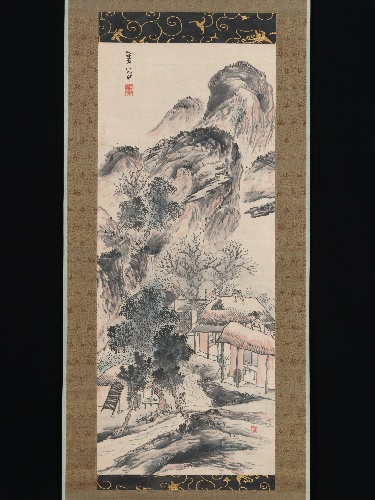
Title: 春景山水図  (Shunkei sansui zu)|Spring Cleaning
Artist: Yokoi Kinkoku
Artist bio: Japanese, 1761–1832
Date: late 18th–early 19th century
Object type: Hanging scroll
Classification: Paintings
Medium: Hanging scroll; ink and color on paper
Culture: Japan
Period: Edo period (1615–1868)
Dimensions: Image: 42 3/4 × 17 5/8 in. (108.6 × 44.8 cm)
Overall with mounting: 72 5/8 × 24 7/16 in. (184.5 × 62 cm)
Overall with knobs: 72 5/8 × 26 7/8 in. (184.5 × 68.3 cm)
Department: Asian Art
Credit line: Mary Griggs Burke Collection, Gift of the Mary and Jackson Burke Foundation, 2015
Accession year: 2015
Repository: Metropolitan Museum of Art, New York, NY
Tags: Landscapes|Mountains